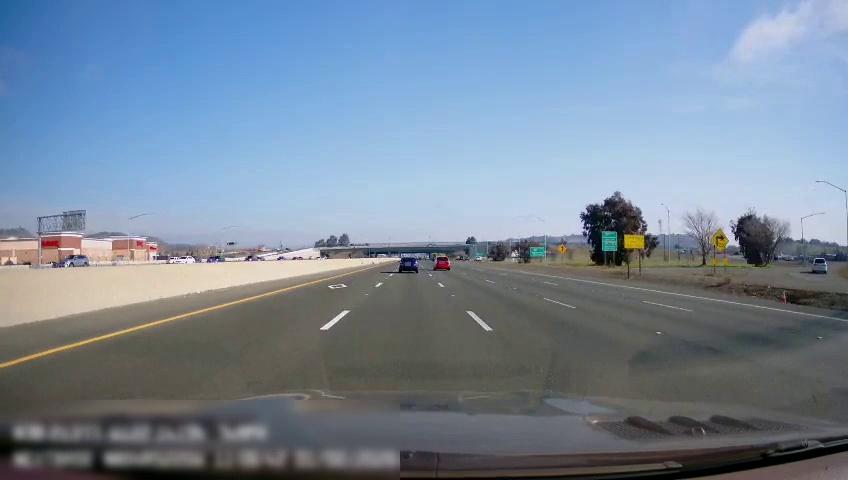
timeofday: Day
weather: Sunny
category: Drivable Space
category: Vehicles | Car
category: Vehicles | Car
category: Drivable Space
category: Vehicles | SUV
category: Vehicles | SUV
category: Vehicles | Car
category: Vehicles | Car
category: Lanes | Current Lane
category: Lanes | Alternate Lane
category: Lanes | Current Lane
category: Lanes | Alternate Lane
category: Lanes | Alternate Lane
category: Lanes | Alternate Lane
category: Traffic | Signs
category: Traffic | Signs
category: Traffic | Signs
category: Traffic | Signs
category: Traffic | Signs